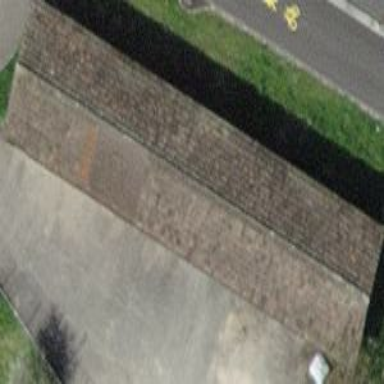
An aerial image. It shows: Gabled roof garage.